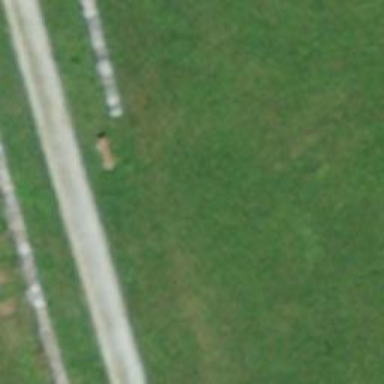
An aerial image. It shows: Bench for seating.